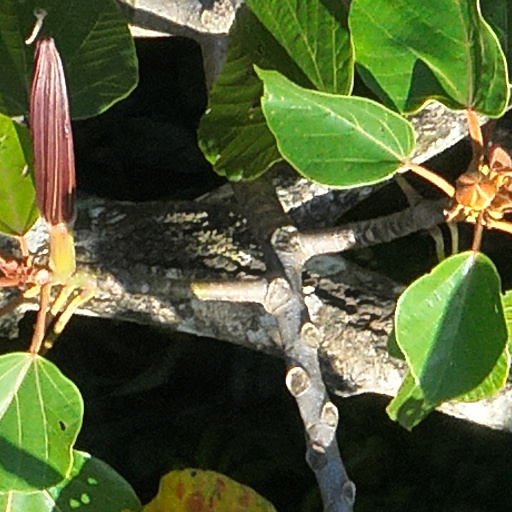
Species: Ochroma pyramidale
GBIF accepted scientific name: Ochroma pyramidale
Crown area (m\u00b2): 98.394